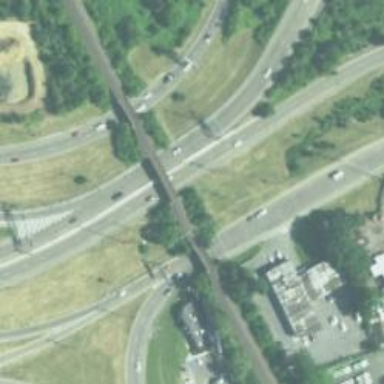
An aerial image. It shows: Motorway junction.